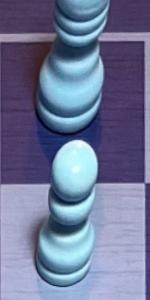
Label: Pawn_White